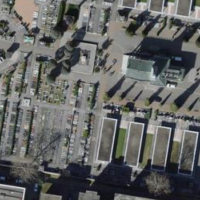
EUNIS habitat code: 53
Species observed at this site:
Quercus ilex